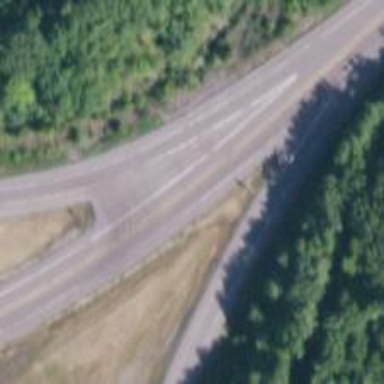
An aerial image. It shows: Asphalt motorway link.